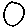
Label: circle